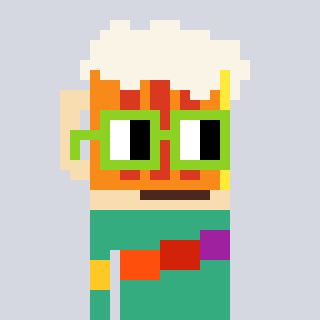
a pixel art character with square light green glasses, a beer-shaped head and a teal-colored body on a cool background